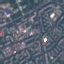
Land use / land cover class: Residential